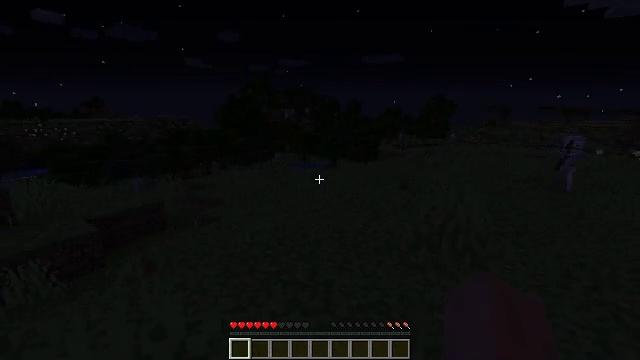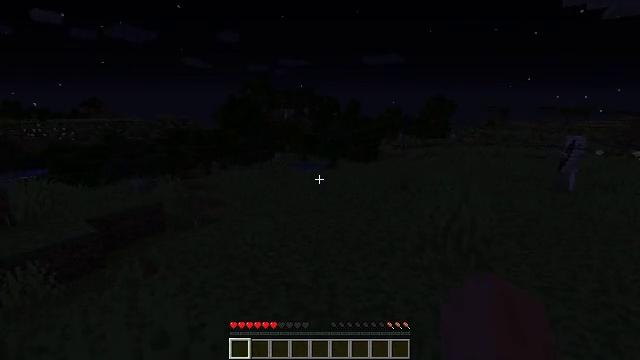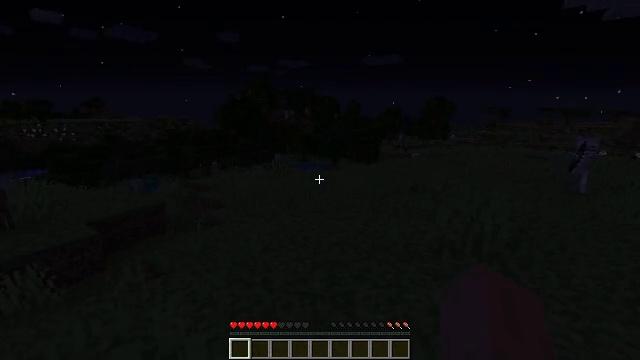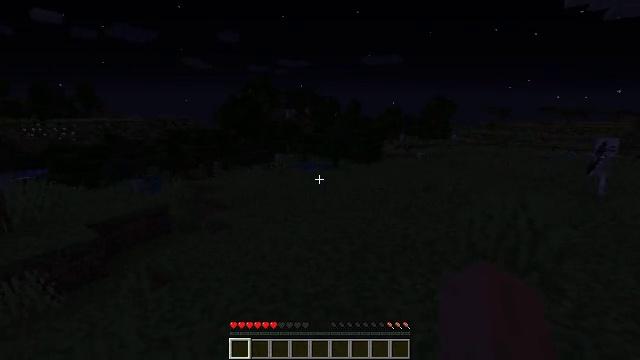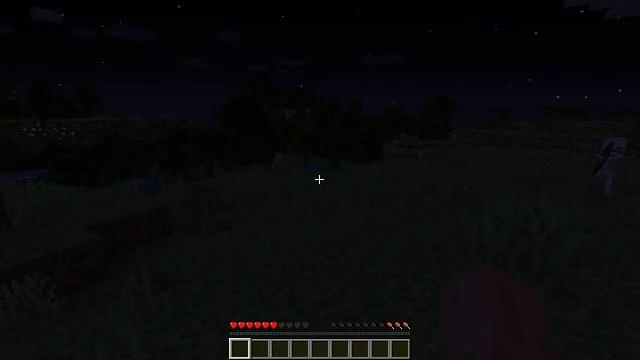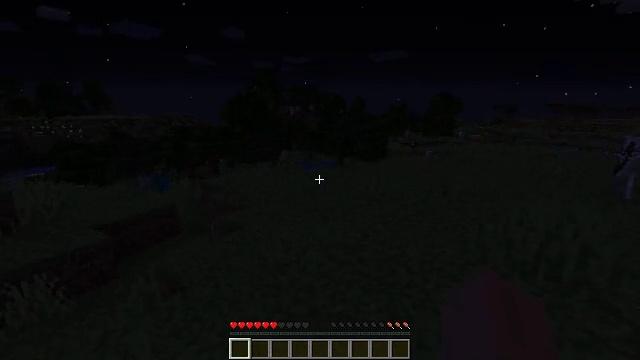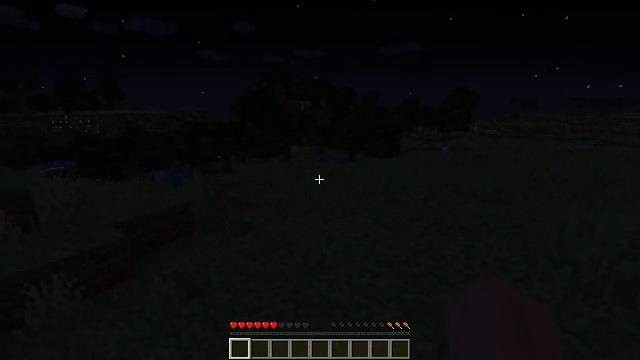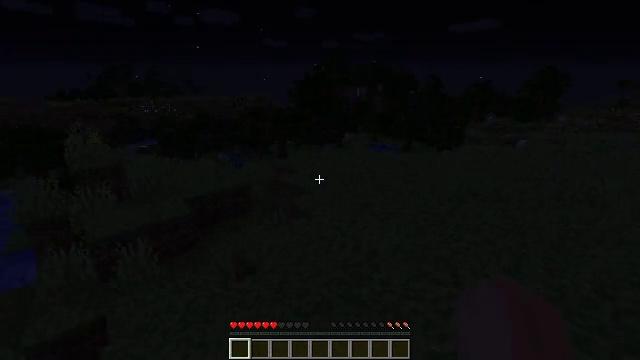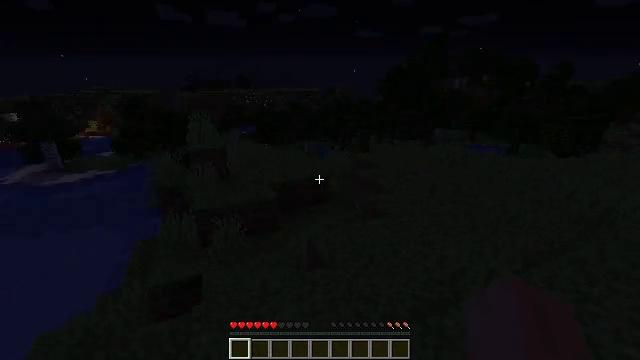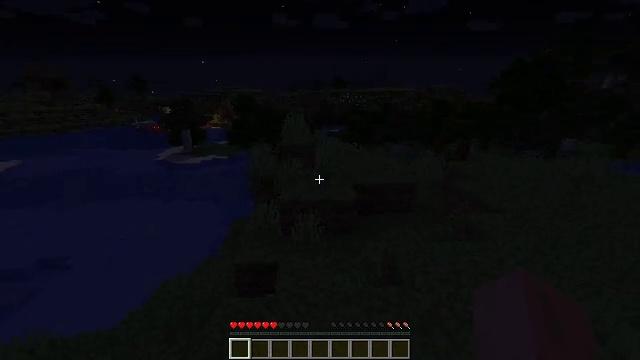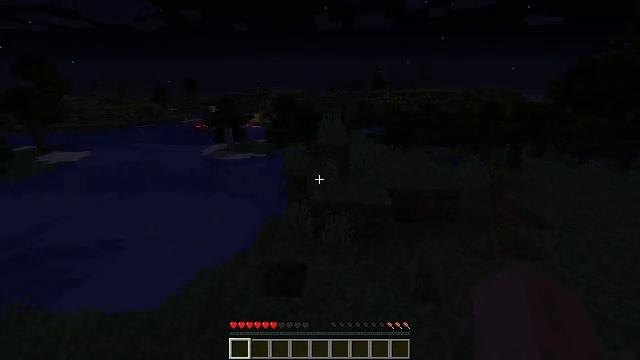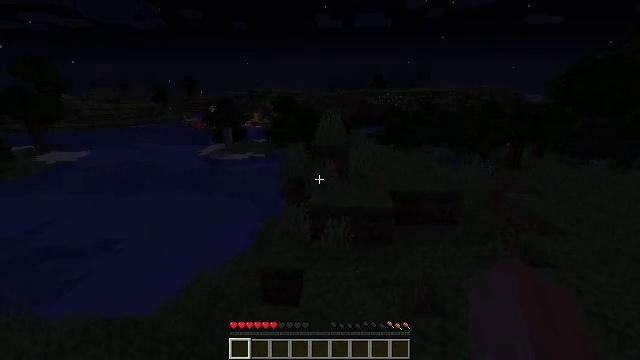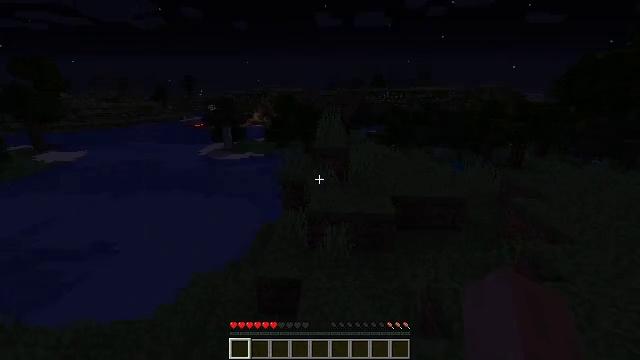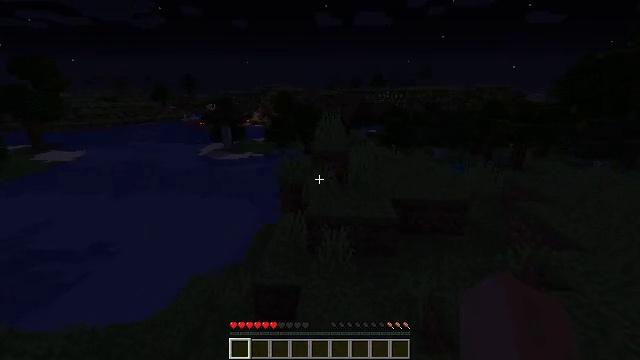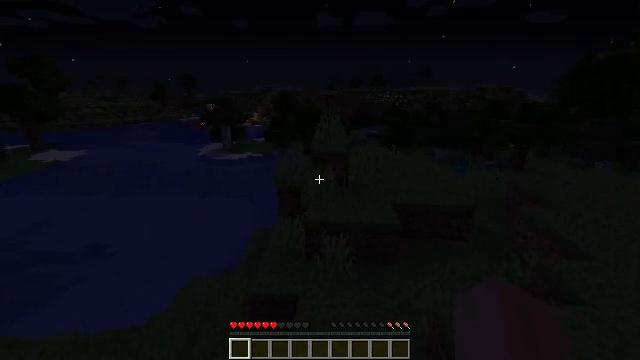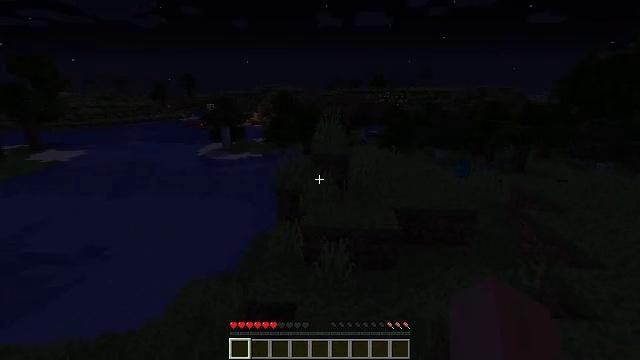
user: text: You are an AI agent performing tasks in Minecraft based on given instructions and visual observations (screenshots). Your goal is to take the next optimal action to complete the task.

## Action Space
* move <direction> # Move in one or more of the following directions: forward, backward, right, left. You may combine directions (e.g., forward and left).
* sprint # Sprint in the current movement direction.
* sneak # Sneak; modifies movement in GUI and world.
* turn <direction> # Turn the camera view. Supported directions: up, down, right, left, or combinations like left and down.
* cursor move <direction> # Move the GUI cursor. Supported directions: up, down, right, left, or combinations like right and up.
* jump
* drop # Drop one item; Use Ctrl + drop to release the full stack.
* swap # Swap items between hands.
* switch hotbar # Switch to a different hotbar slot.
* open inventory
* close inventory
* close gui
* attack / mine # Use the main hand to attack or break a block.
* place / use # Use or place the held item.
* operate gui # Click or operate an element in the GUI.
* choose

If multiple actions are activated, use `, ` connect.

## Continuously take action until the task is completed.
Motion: motion action
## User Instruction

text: Harvest grass block to clear the area.
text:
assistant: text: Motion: move forward and move left
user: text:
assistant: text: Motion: move forward and move left
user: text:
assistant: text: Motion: move forward and move left
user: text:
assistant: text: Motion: move forward and move left
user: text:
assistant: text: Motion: move forward and move left
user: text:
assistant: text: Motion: move forward, turn left and down
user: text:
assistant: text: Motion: move forward, turn left and down
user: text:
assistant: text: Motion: move forward, turn left and down
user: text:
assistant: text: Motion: move forward, turn left
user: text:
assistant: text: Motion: move forward, turn left
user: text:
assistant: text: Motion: move forward
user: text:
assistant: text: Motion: move forward
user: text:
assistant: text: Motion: move forward
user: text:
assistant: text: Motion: move forward
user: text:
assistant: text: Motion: move forward
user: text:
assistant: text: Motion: move forward
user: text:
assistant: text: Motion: move forward
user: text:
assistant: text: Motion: move forward
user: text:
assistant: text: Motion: move forward, turn left
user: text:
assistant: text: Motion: move forward, turn left
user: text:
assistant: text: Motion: move forward, turn left
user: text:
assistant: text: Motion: move forward, turn left
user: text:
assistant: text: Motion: move forward, turn left
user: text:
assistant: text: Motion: move forward, turn left and up
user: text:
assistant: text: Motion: move forward, turn left
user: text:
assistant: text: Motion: move forward
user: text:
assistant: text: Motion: move forward
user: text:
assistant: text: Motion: move forward
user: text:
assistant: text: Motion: move forward
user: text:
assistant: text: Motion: move forward